Question: I am trying to create a population pyramid almost exactly like the one in <URL> but I am completely stumped as to how that's done. I'm working in an MVC4 environment and all my data is in a flat model. I've managed to pull the data in as .NET objects no problem, it's just formatting the chart that I am having trouble with. I am using Crystal Reports for Visual Studio 2010 and so far I have managed to create a pyramid that looks like this

(This currently has only two ages)
All I need is for the negative and positive sides to line up for each age, like the picture I linked to at the start of the post, but I can't work out how. I assume it displays like this because each age/gender combination is its own .NET object e.g. 'age_0_to_5_male_percent' and 'age_0_to_5_female_percent' so it treats each as its own row. Does anyone know how to do this? If you need more info please let me know.
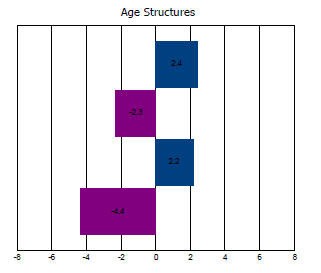
Answer: Ok, so I ended up doing this with two bar charts and two datasets, one using the standard values and the other using calculated negative values (therefore forcing the chart to draw right to left). I then manually labelled and aligned everything and put the two bar charts 'back to back' to give it the effect of a population pyramid.
It was a lot of work but it was the only way I could work out how to do it.
The only problem that remained was that the labels on the left hand side displayed the negative values.